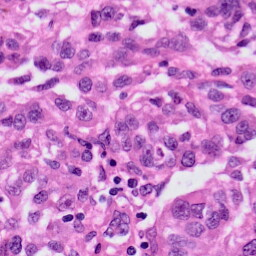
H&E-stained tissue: Skin